Aerial crown-view tile of a tropical tree (Barro Colorado Island, Panama), acquired 20240918:
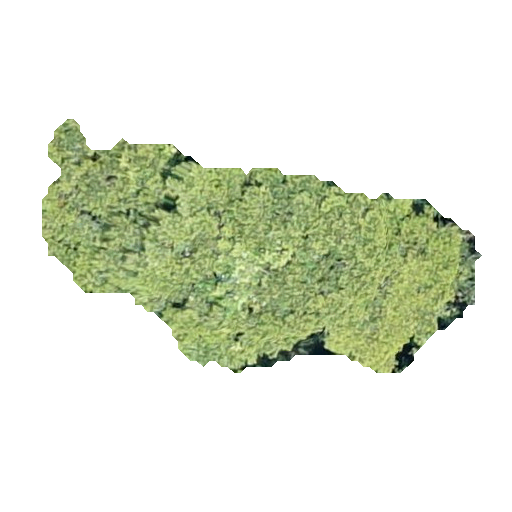
Species: Luehea seemannii
GBIF accepted scientific name: Luehea seemannii
Crown area: 108.428 m²